Question: Gradle synchronization failed. I've tried so many solution but sometimes it shows "connection time out " and sometimes shows "Gradle project sync failed. Basic functionality (e.g. editting, debugging) will not work properly".
Software specifications are:
- - -
Images related to the problem are:

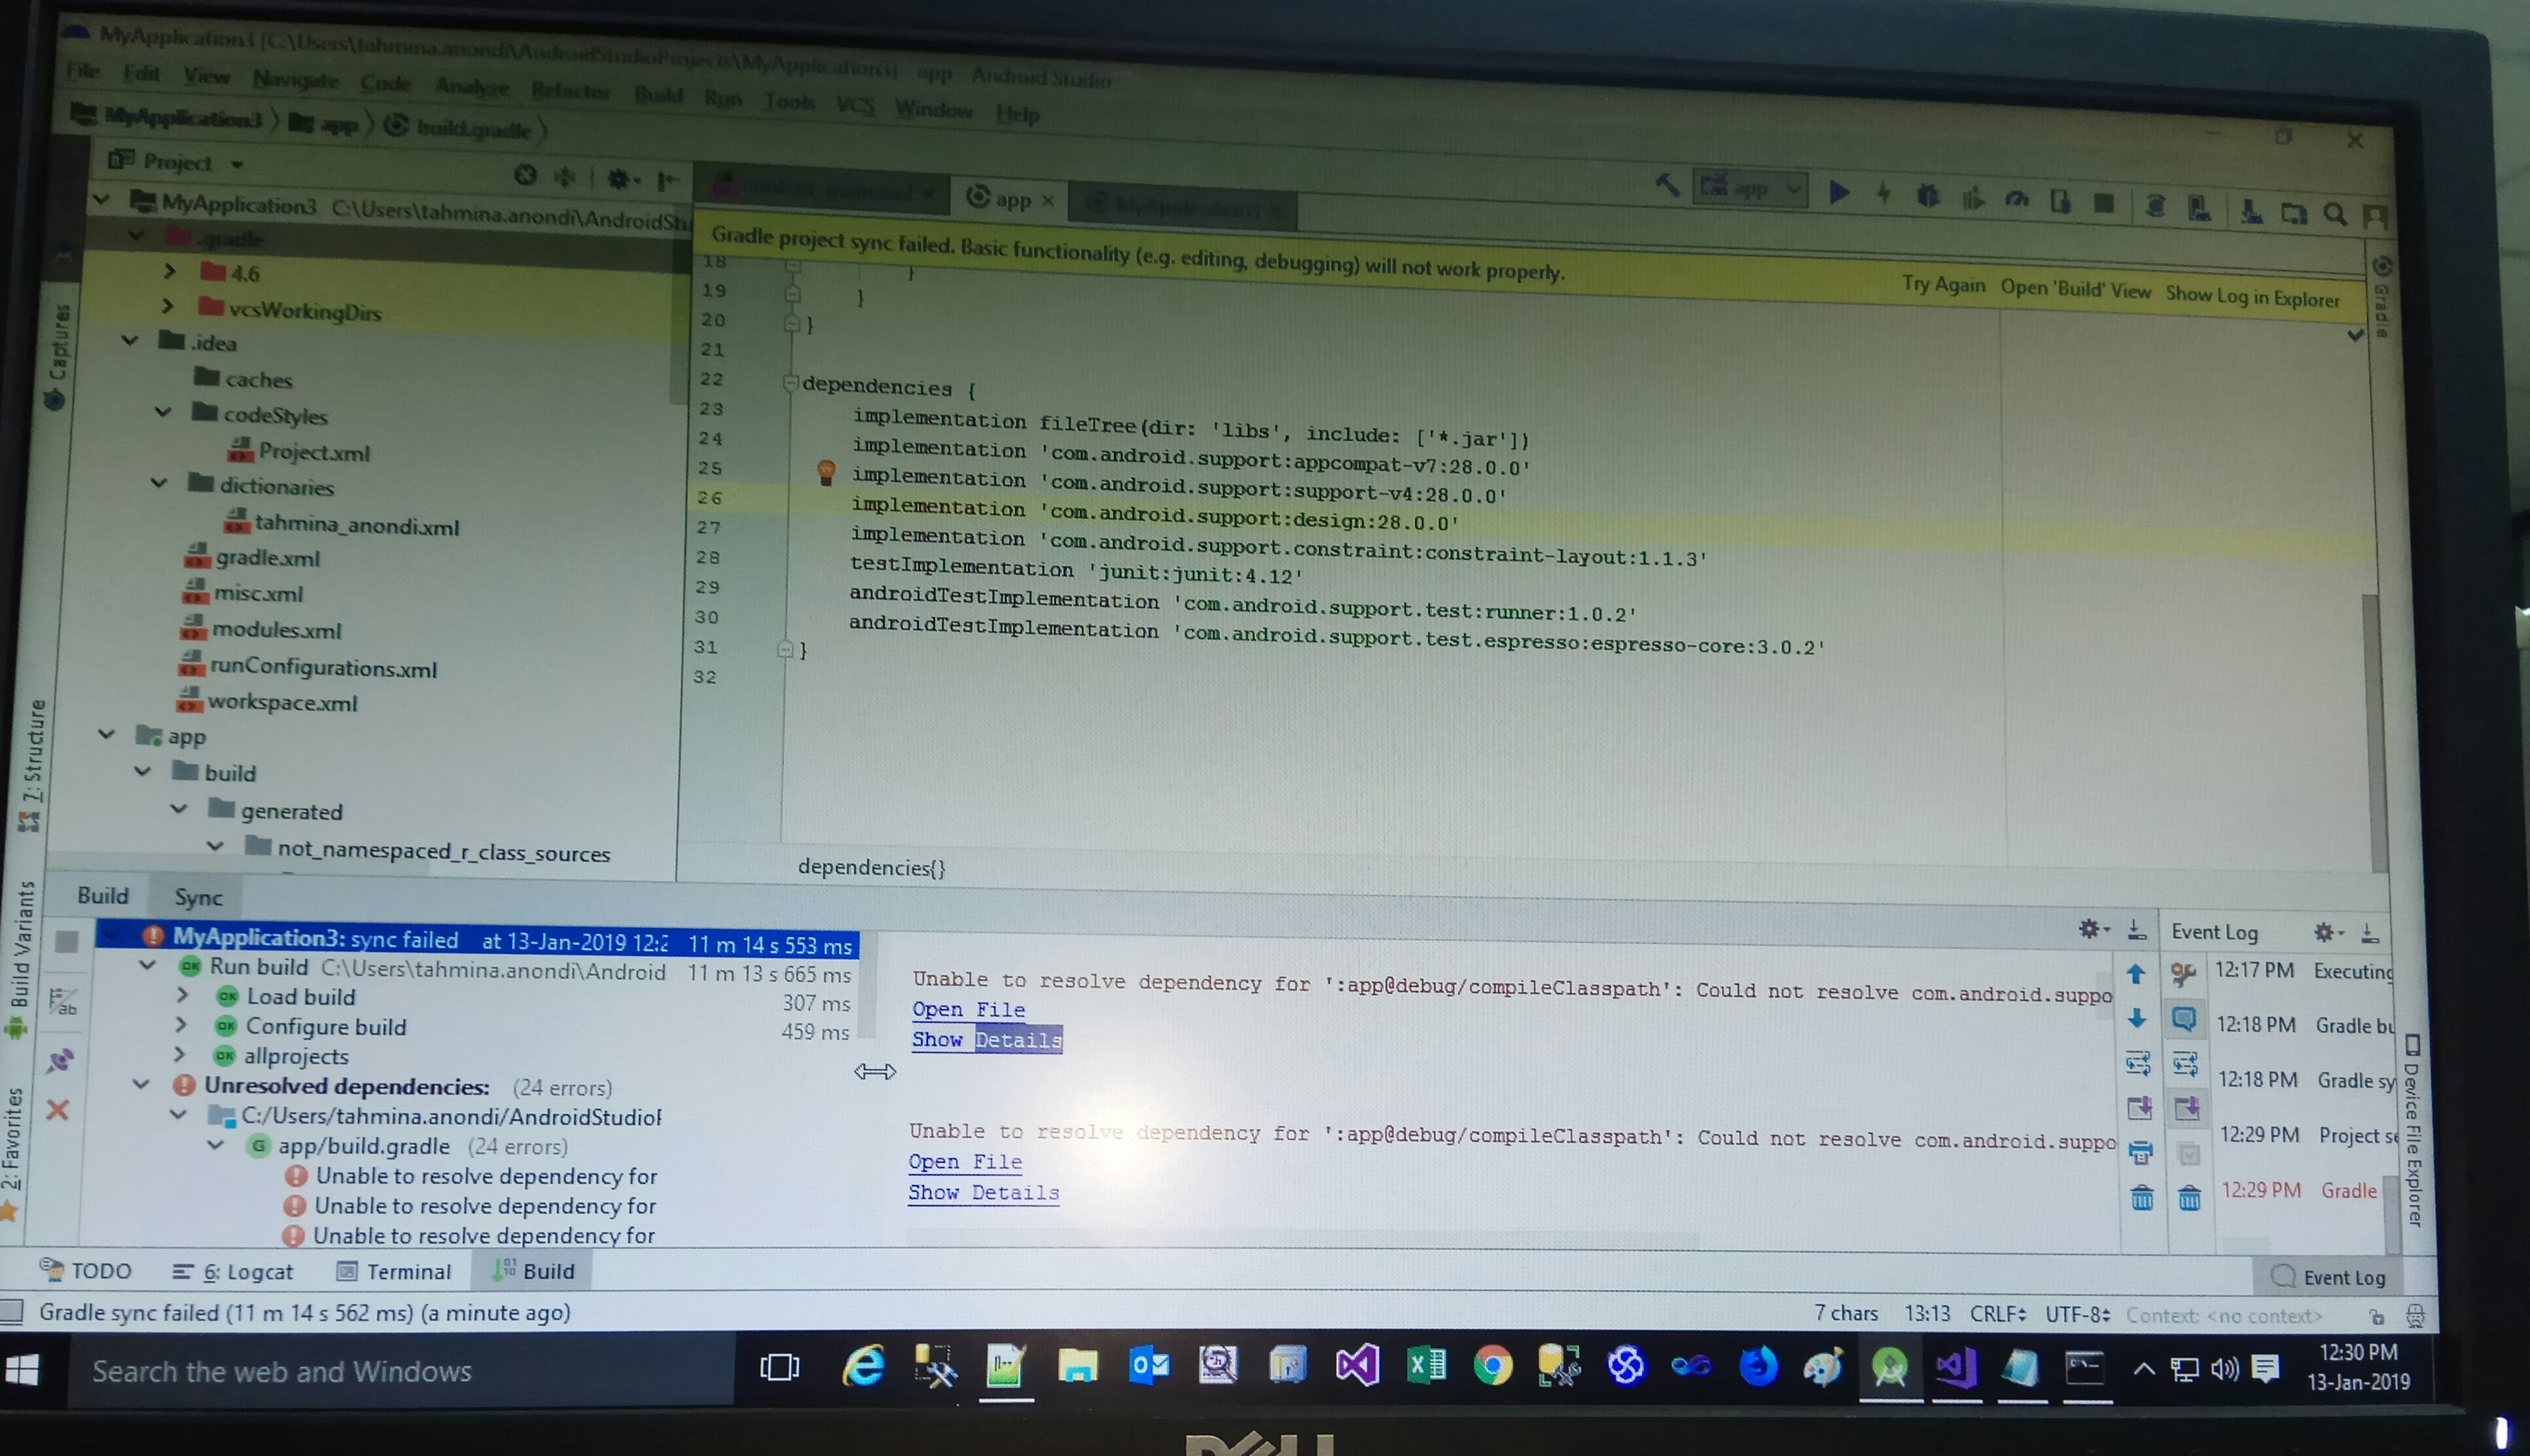
Answer: In gradle.properties(C:\Users\pcname\ .gradle\gradle.properties) there were some proxy setup commands.After removing those commands and sync again solved my problem.Thank You All